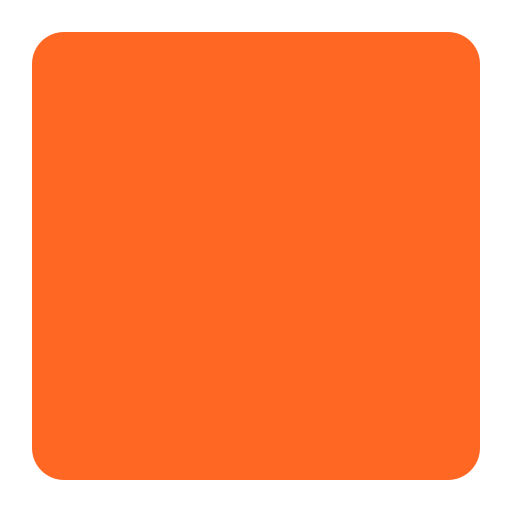
orange square flat